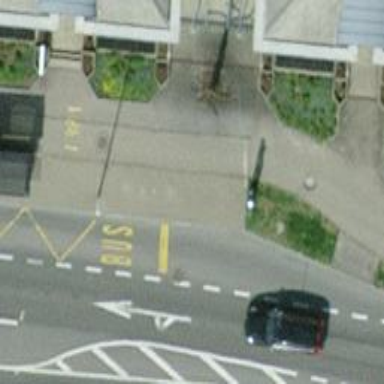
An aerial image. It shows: Post box is visible.